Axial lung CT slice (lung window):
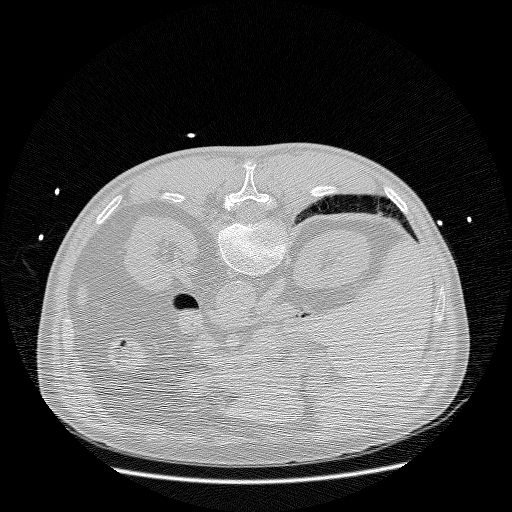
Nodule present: no